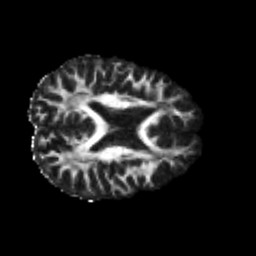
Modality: FA
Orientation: axial
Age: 18
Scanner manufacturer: philips
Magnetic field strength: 3 T
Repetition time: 8.665 s
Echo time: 0.1273 s